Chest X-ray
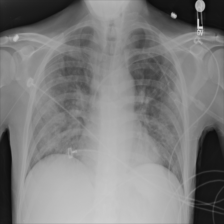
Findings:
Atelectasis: negative
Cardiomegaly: negative
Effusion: negative
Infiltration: positive
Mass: negative
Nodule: negative
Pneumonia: negative
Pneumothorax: negative
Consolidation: negative
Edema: negative
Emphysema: negative
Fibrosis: negative
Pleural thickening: negative
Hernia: negative